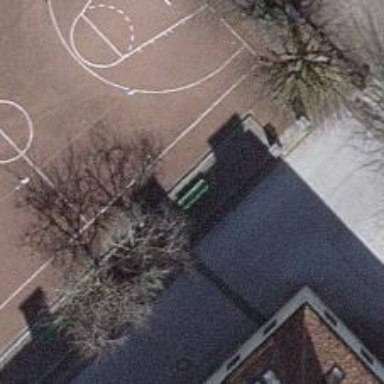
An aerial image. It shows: Bench.